Question: I want to create Java Network servers which share one IP address. Something like the <URL> cluster:

Is there any solution similar to this?
P.S They have to work as a cluster. If one server is down the second one should handle the traffic.
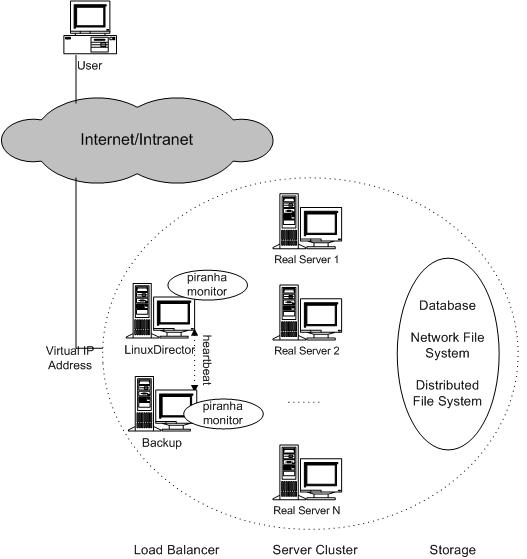
Answer: Well the obvious solution would be to try to build your Java servers behind the Piranha layer; i.e. implement the application services on "real server 1", "real server 2", etcetera in Java
I'm pretty sure that you can't implement a Piranha-like solution in (pure) Java. The IP level load balancing is implemented in the network stack in the OS kernel (I think) of the "director". That rules out (pure) Java for two reasons:
- It is impractical to put Java code inside the kernel.- To do it in user space in Java would entail using native code to read and write raw network packets. That is not possible in pure Java.
Besides, the chances are that you'd get better network throughput if the director layer was not implemented in Java, pure or otherwise.
Of course, there are ways to do load balancing as well ...